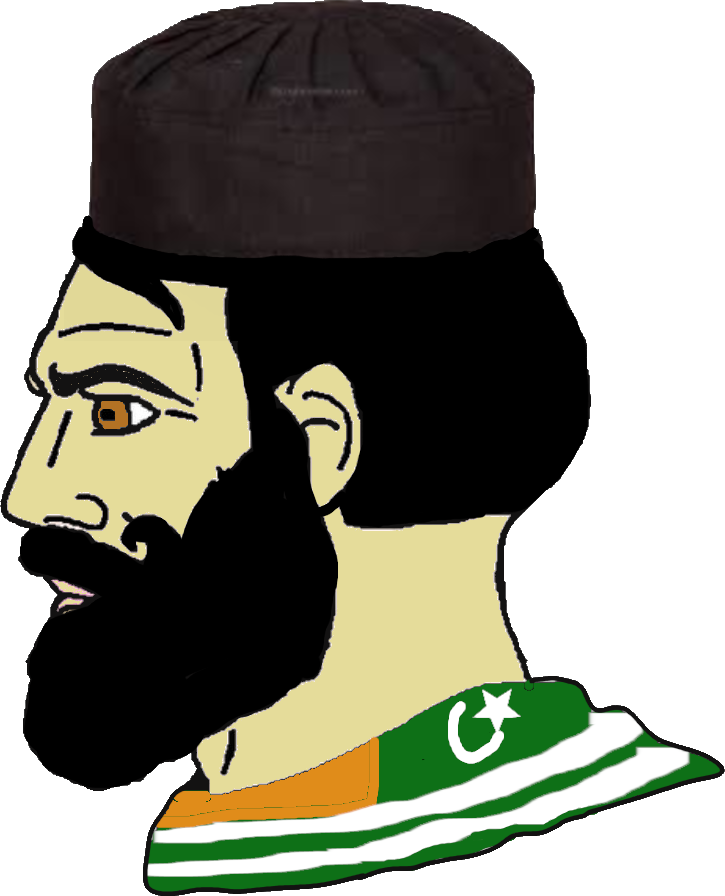
Label: 4_Yes_Chad